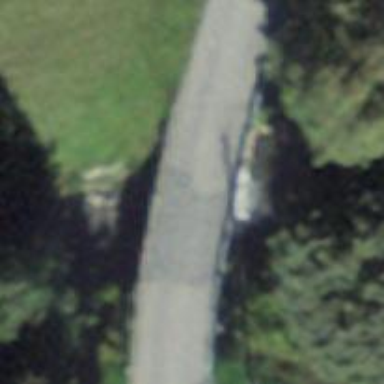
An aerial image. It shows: Tertiary road with bridge.